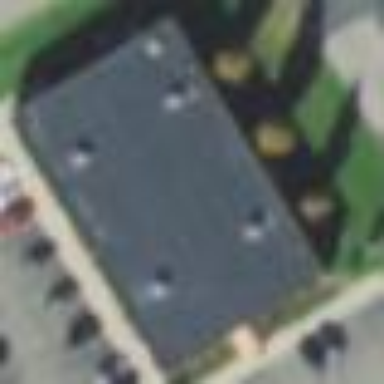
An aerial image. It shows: Clinic building offering healthcare services.